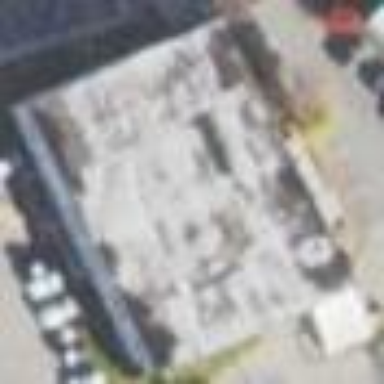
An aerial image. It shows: Building.